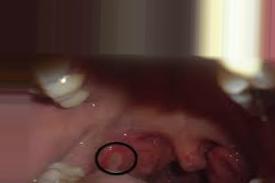
Condition: Mouth Ulcer